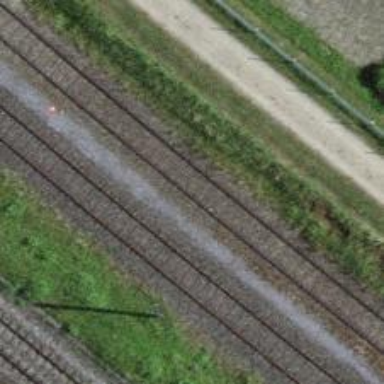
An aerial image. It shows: Single railway spur track.